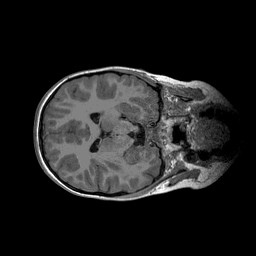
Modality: T1w
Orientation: axial
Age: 7
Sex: male
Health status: ill